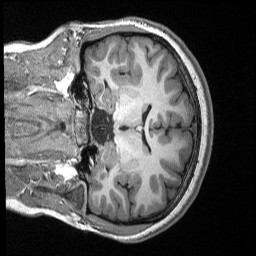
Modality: T1w
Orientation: coronal
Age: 14
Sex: female